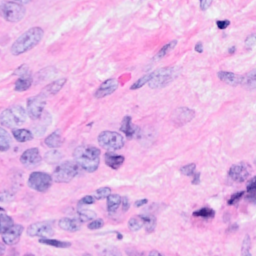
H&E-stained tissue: Breast